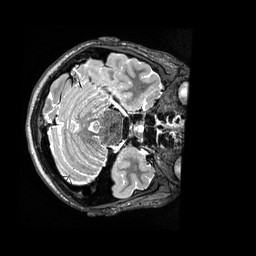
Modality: T2w
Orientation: axial
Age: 17
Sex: male
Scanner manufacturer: siemens
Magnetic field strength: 3 T
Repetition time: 3.2 s
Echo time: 0.564 s